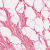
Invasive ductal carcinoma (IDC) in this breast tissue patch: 0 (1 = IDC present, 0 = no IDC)